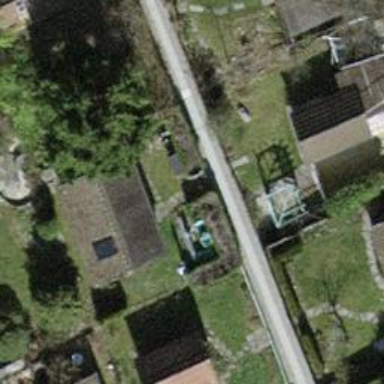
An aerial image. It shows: Allotment house.